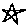
Label: star